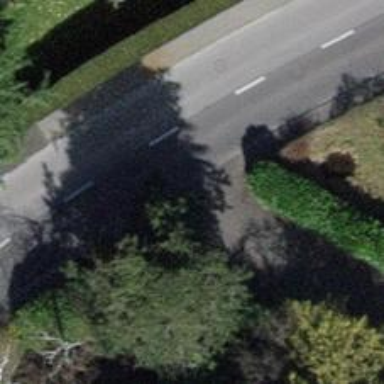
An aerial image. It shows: Asphalt footway with unmarked crossing and traffic-calming table.